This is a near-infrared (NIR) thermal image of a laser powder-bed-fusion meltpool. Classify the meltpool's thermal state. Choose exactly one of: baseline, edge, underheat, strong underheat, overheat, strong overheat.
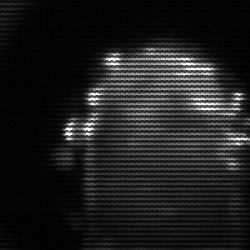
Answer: baseline